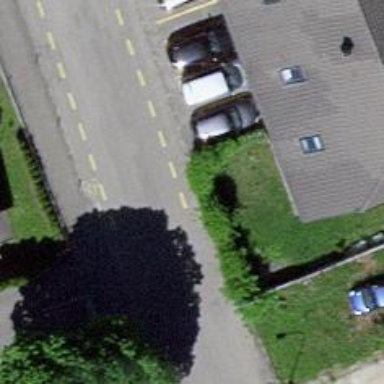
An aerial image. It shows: Bus stop with designated public transport stop position.